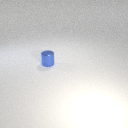
small blue metal cylinder